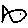
Label: fish